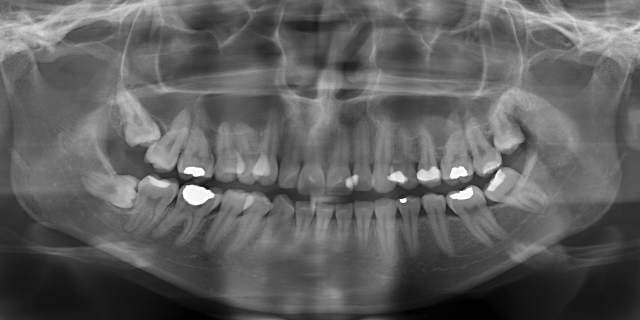
adult